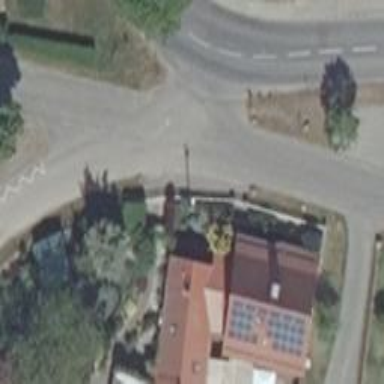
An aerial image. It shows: Residential road with asphalt surface.